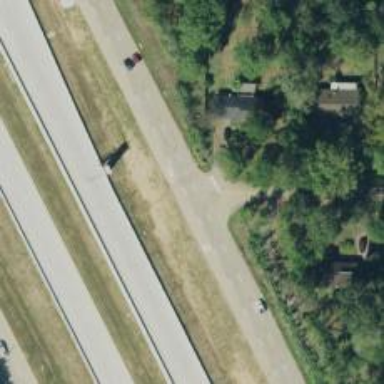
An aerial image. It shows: Secondary road with frontage road alongside.